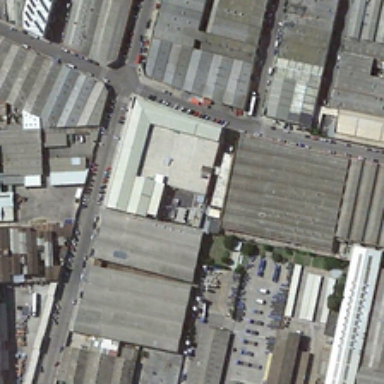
The industrial houses in the street are neatly arranged .